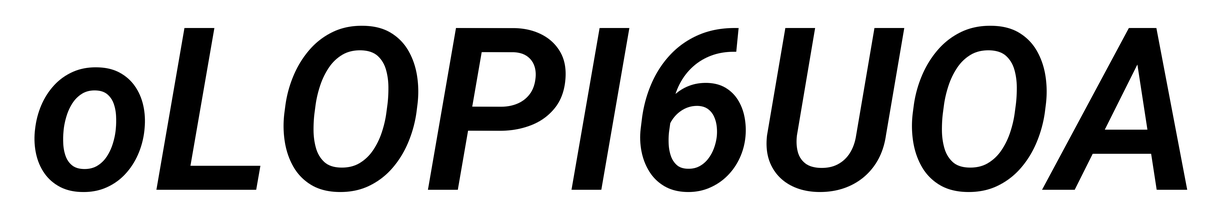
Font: Roboto-Italic_SemiBold_Italic